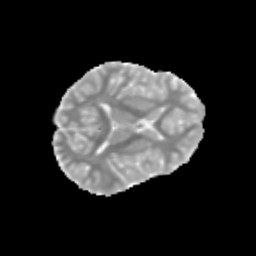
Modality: MD
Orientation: axial
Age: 12
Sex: male
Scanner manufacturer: siemens
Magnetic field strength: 3 T
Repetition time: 3.8 s
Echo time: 0.07 s